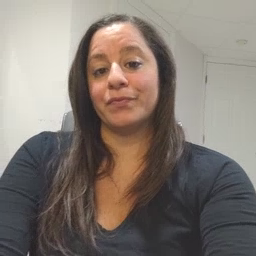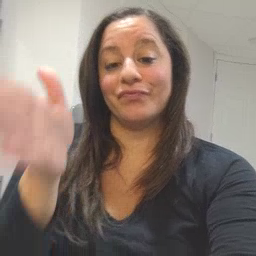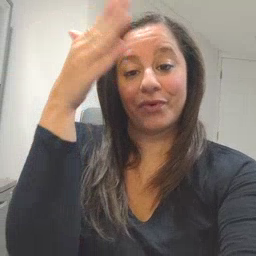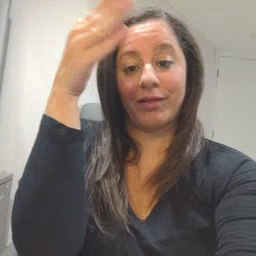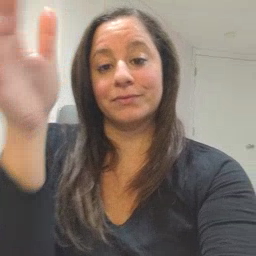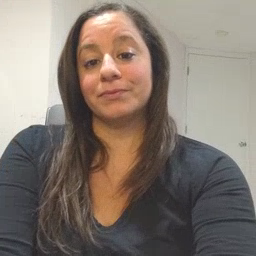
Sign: flag